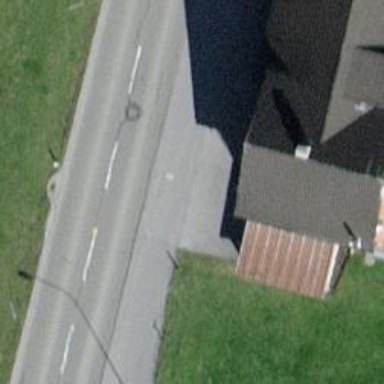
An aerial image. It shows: Cycleway.